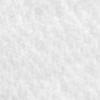
Label: no_change